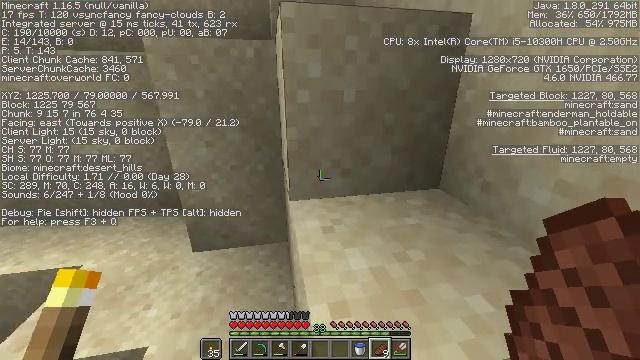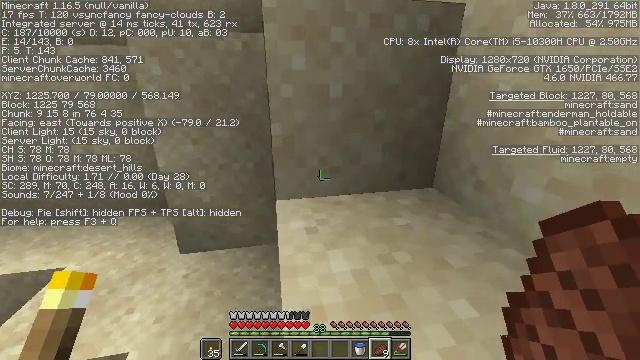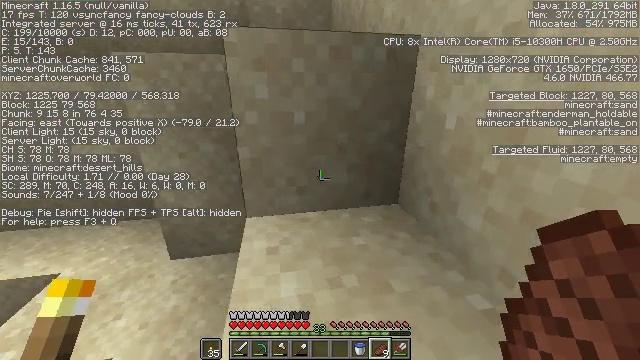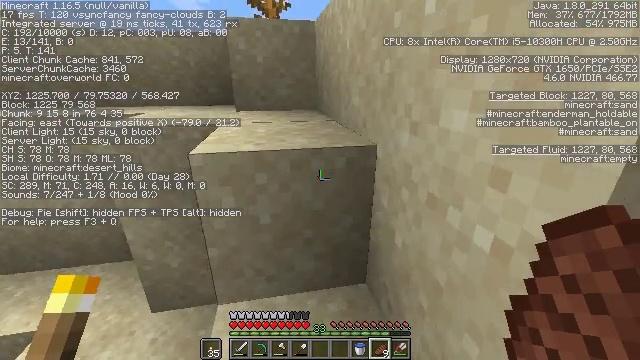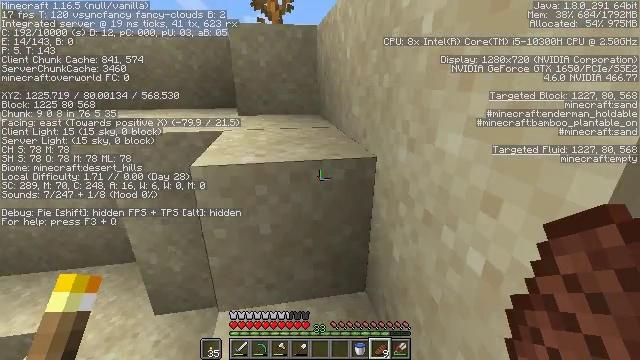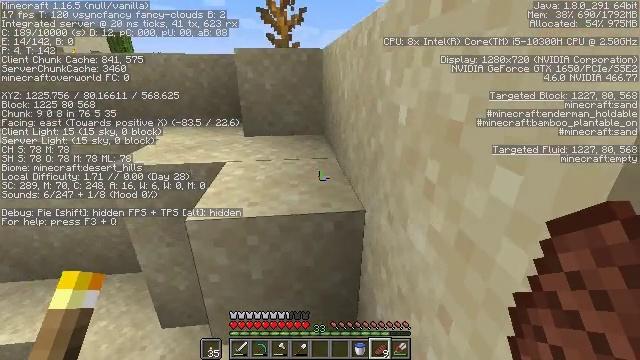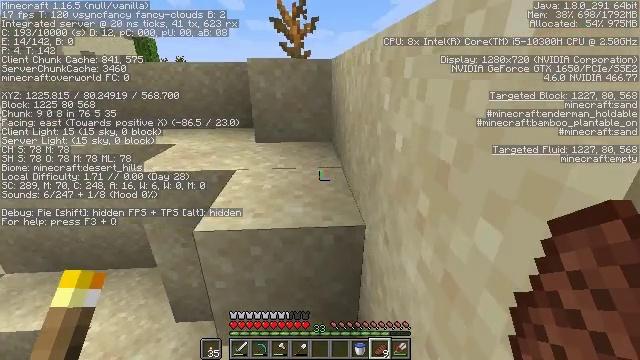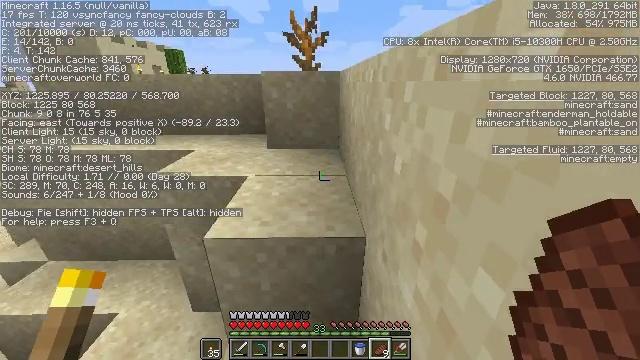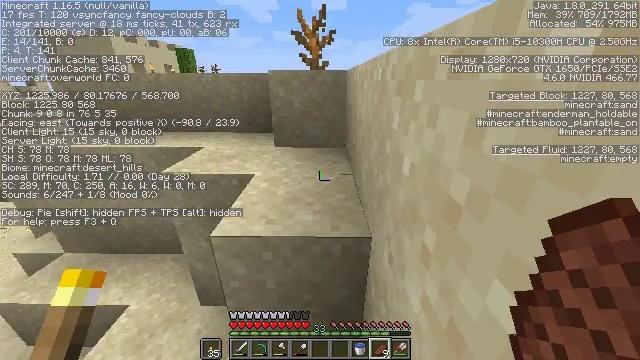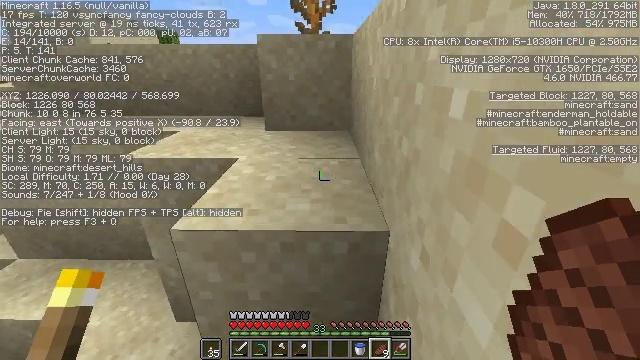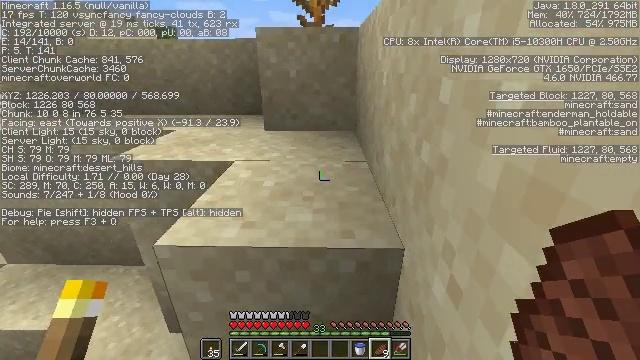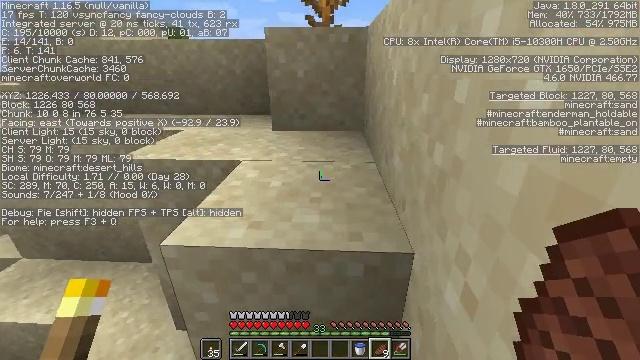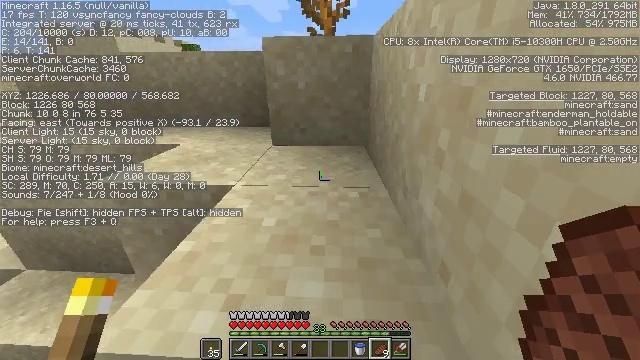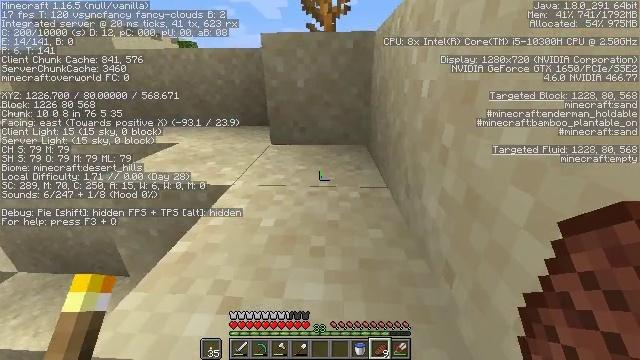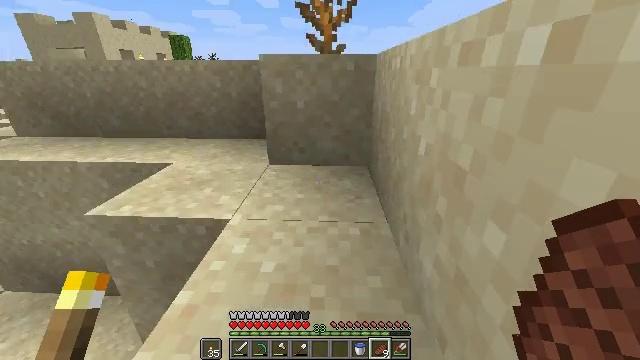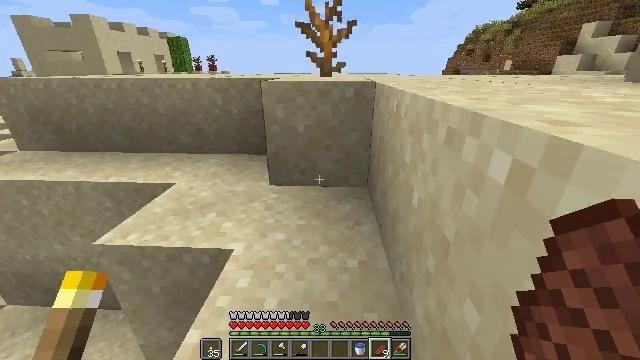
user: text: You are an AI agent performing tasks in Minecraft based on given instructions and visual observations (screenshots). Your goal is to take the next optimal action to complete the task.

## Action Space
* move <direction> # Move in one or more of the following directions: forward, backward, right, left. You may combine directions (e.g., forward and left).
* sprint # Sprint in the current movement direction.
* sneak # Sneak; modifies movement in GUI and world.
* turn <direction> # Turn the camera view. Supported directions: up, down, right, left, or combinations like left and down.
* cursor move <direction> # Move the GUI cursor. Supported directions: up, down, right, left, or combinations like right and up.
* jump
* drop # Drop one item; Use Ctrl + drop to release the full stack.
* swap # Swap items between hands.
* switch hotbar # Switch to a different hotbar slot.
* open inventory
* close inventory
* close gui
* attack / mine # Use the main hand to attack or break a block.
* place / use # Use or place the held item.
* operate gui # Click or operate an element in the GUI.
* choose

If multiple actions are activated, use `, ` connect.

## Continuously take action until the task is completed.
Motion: motion action
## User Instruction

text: Gather hay blocks from the farm.
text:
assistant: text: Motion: move forward and move right, sprint, jump
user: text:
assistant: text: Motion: move forward and move right, sprint, jump
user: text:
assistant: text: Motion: move forward and move right, sprint, jump
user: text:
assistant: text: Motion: move forward, sprint, jump
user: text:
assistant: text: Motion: move forward, sprint, turn left and down, jump
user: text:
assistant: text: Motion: move forward, sprint, turn left, jump
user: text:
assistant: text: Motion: move forward, turn left, jump
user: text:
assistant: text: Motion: move forward, turn left
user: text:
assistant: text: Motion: move forward
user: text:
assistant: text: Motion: move forward
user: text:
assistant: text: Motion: move forward, turn left
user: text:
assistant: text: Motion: move forward
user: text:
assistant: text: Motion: move forward
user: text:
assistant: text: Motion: move forward, jump
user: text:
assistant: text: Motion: move forward, jump
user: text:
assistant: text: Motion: move forward, jump
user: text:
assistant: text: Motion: move forward
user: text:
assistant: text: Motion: move forward
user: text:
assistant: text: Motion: move forward
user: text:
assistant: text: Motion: move forward
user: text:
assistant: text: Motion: move forward, sprint
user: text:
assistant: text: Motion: move forward, sprint
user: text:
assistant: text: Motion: move forward, sprint, jump
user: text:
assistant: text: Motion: move forward, sprint, jump
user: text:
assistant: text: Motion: move forward, sprint, jump
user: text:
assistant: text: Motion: move forward, sprint, jump
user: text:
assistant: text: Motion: move forward, sprint, turn left
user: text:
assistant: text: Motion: move forward, sprint, turn left
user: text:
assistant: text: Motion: move forward, sprint, turn left and up
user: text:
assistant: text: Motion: move forward, sprint, turn left and up